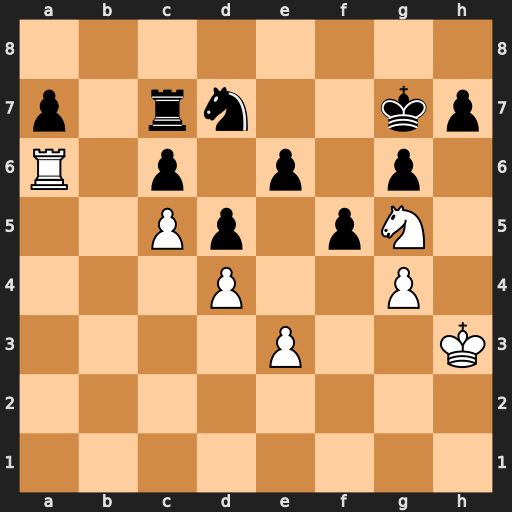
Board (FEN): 8/p1rn2kp/R1p1p1p1/2Pp1pN1/3P2P1/4P2K/8/8
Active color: w
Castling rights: -
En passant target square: -
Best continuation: Nxe6+ Kf6 Nxc7